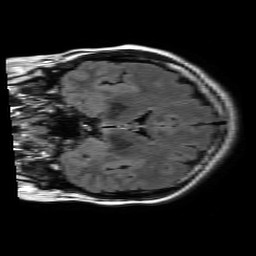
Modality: FLAIR
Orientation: coronal
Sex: female
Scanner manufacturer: philips
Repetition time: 11 s
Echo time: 0.125 s